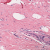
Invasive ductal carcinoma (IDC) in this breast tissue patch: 0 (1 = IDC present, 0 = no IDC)